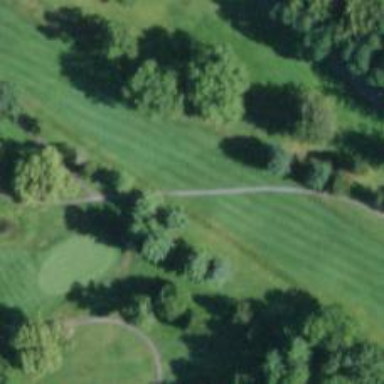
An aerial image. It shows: Golf cartpath that is also road path.